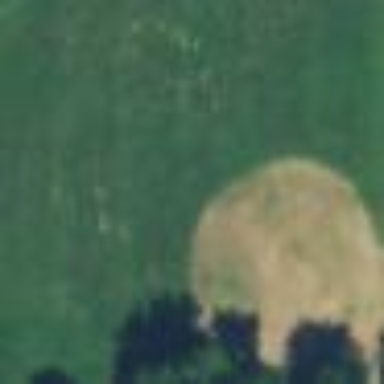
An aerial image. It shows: Baseball pitch for leisure land.